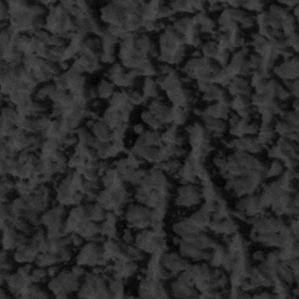
Label: frost